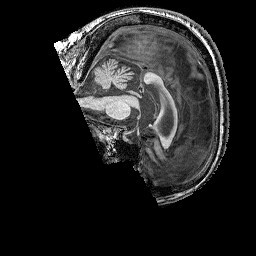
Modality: T1w
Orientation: sagittal
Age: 58
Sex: male
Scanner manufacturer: siemens
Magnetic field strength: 3 T
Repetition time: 2.25 s
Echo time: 0.00411 s